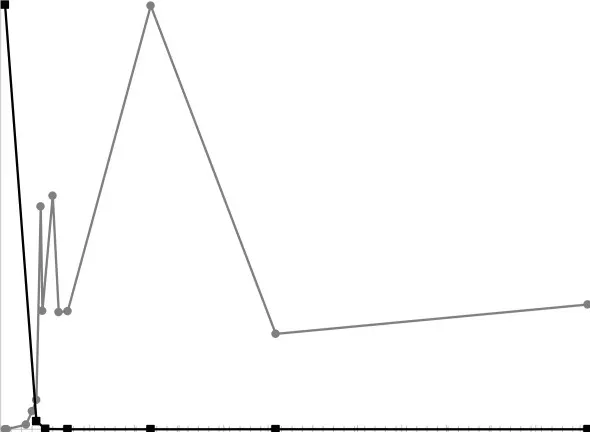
CAR-T cell expansion and free serum kappa light chains.
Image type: pathology (immunostaining)